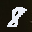
Label: 8